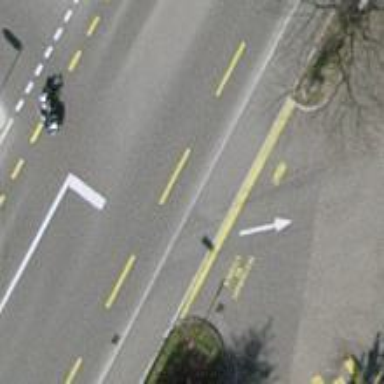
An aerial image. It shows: Unmarked crossing with traffic calming table on the road.